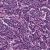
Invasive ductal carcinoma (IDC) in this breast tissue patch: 1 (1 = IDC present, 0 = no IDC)